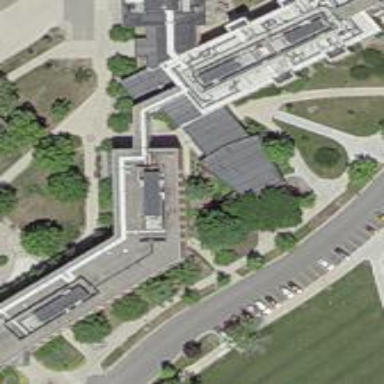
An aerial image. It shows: University building.